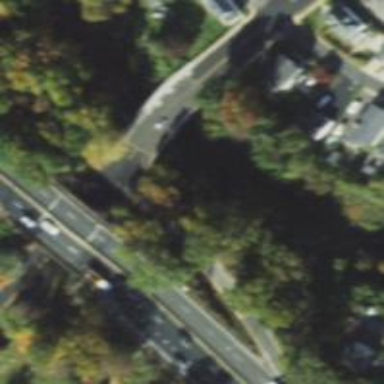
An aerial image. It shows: Trunk link highway.